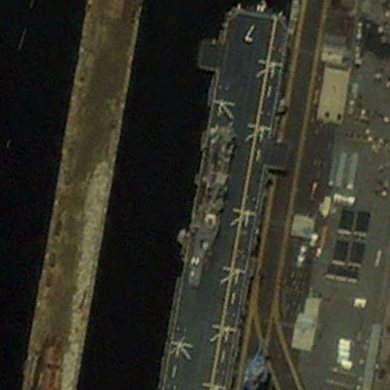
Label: Wasp-class_assault_ship